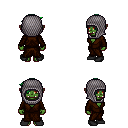
a pixel art fantasy rpg character, female body template, orc, green skin, brown robe, red pants, green pixie cut hairstyle, chain hood, black shoes, four views (front, back, left, right), 2x2 character sprite sheet, small pixel art, hard edges, no anti-aliasing